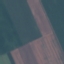
Land use / land cover: AnnualCrop